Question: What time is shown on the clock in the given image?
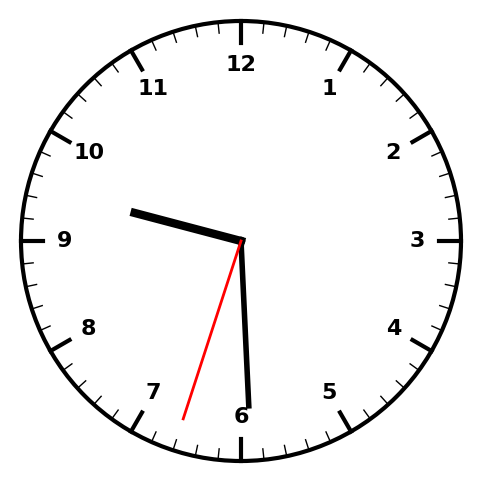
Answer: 09:29:33